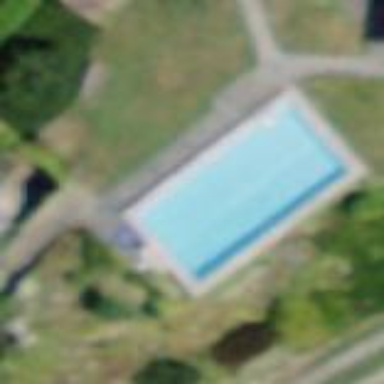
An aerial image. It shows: Swimming pool located in leisure land.